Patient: sex F, age 61
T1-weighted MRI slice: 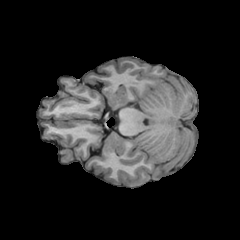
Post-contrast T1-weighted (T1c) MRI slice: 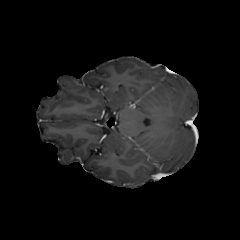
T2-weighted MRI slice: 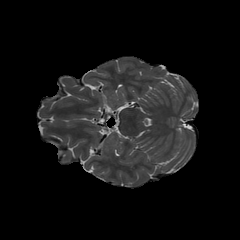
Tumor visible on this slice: no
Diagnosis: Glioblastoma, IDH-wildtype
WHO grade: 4